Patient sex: M
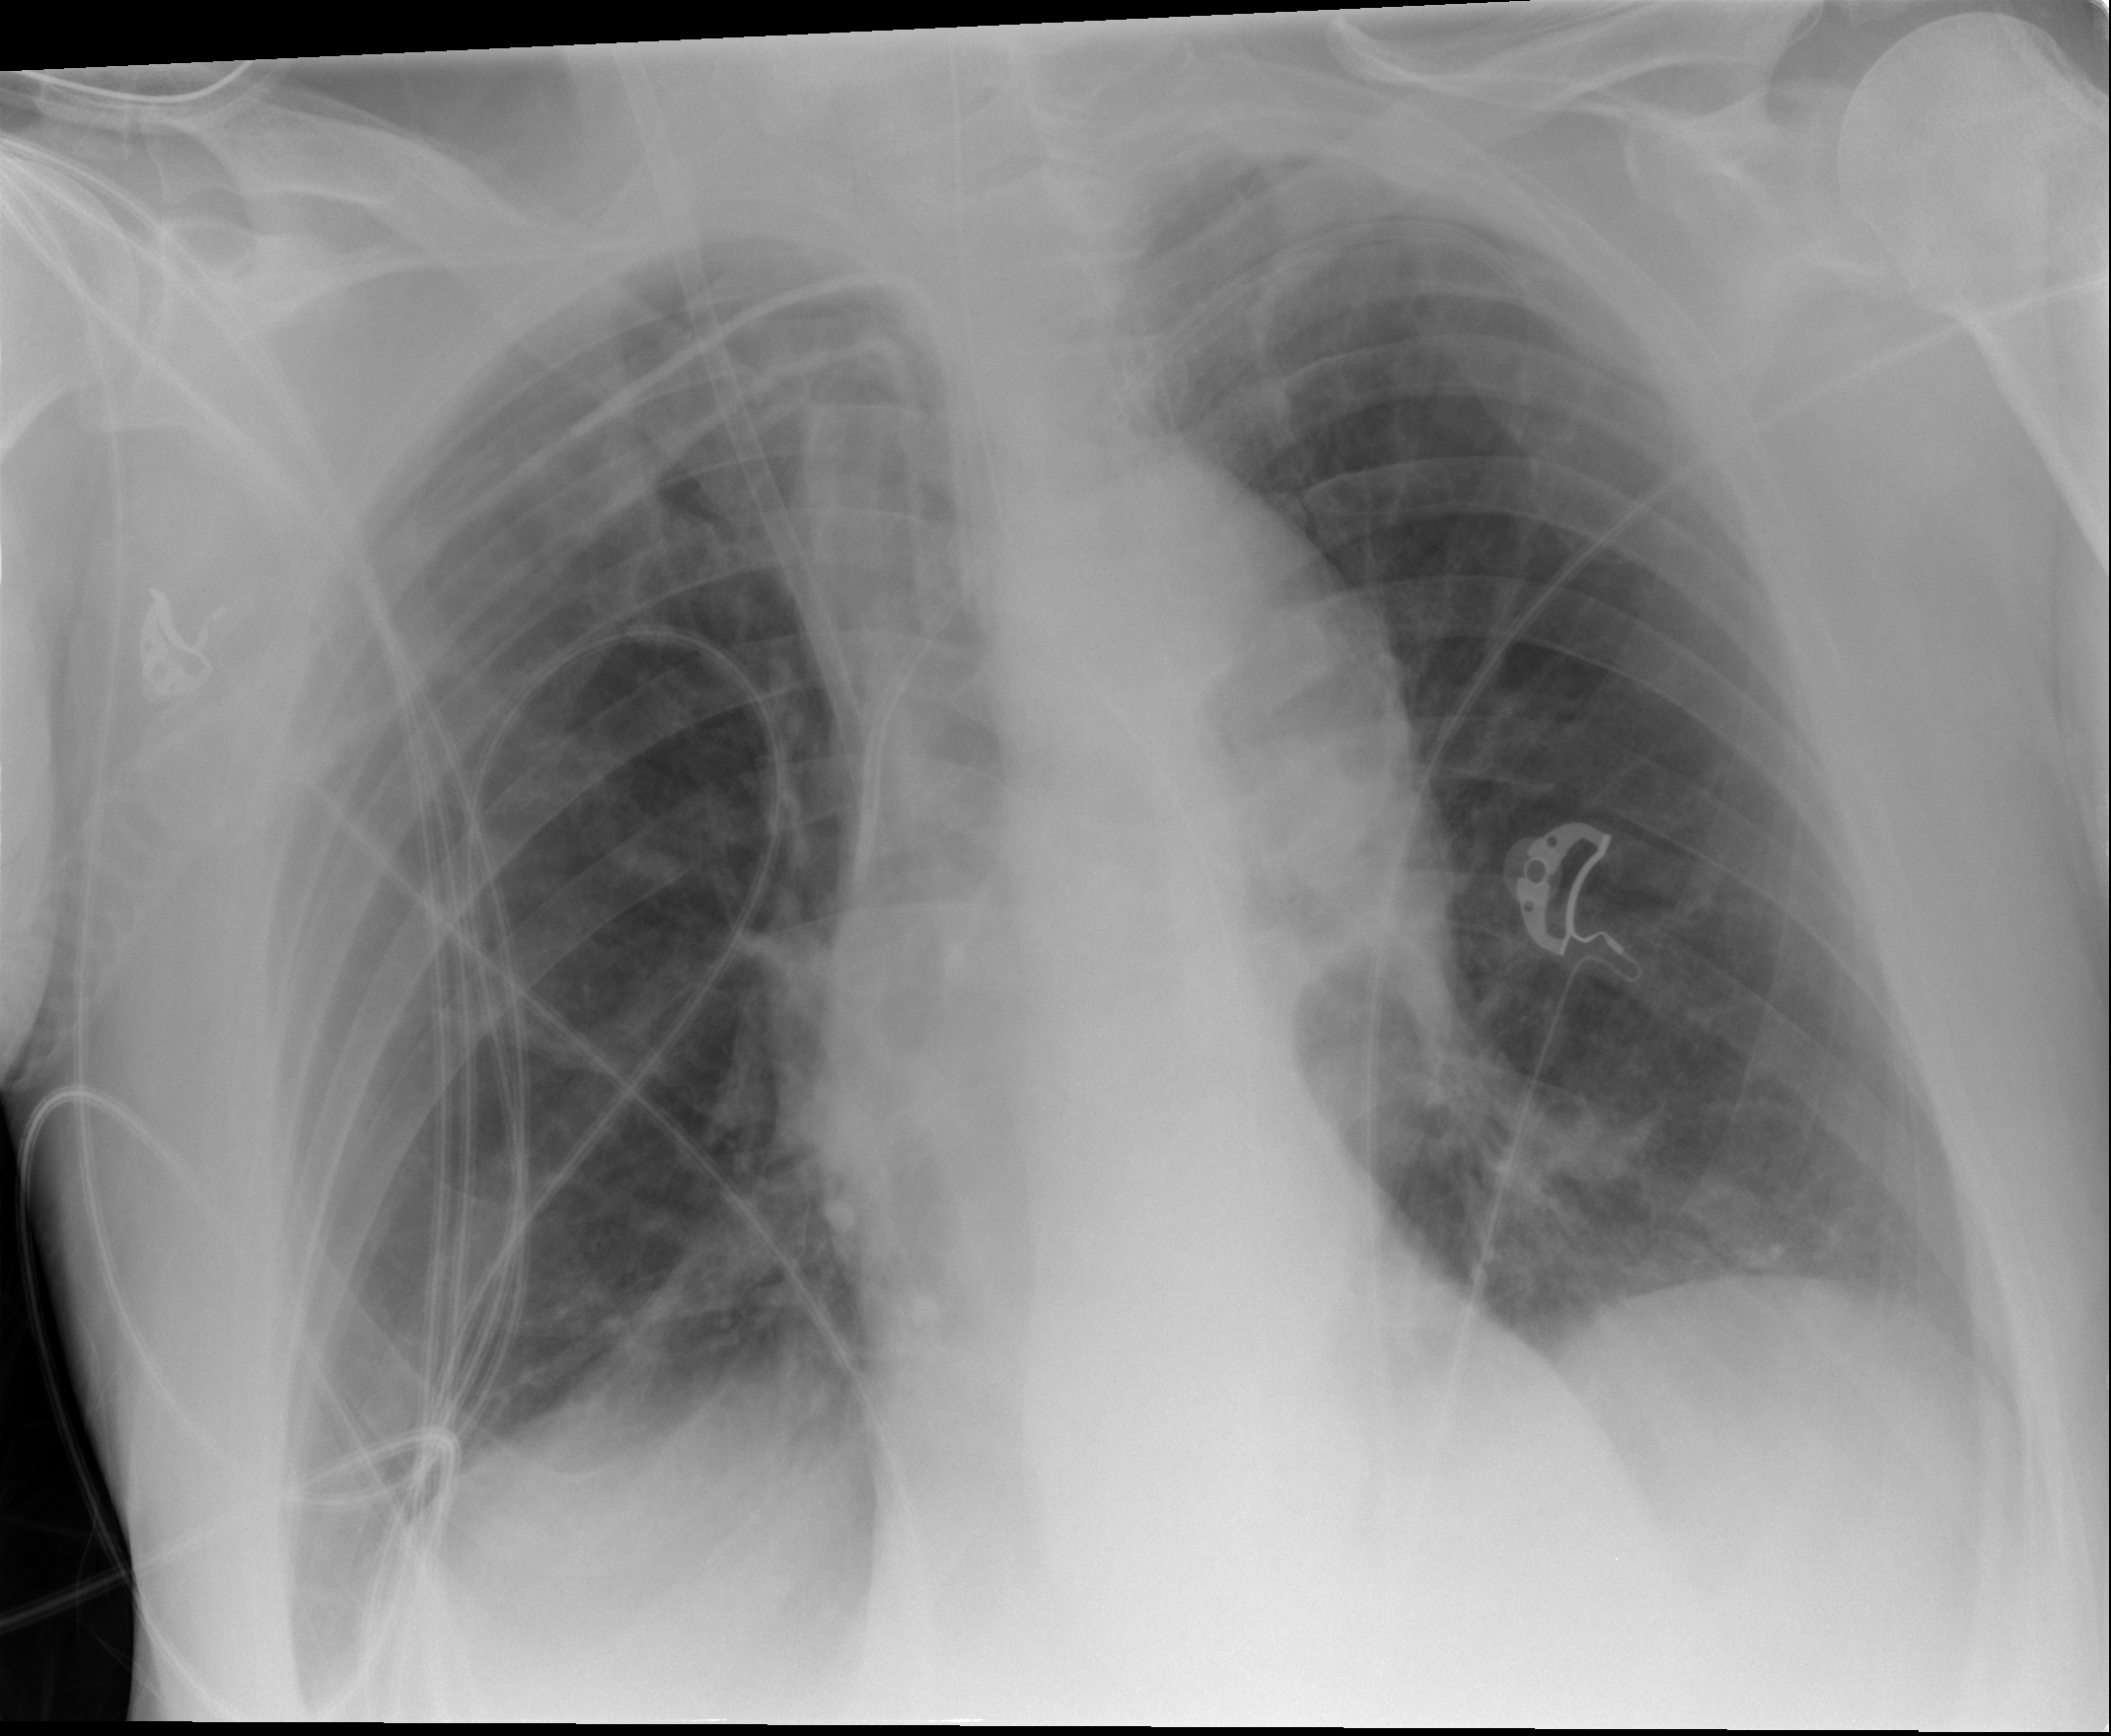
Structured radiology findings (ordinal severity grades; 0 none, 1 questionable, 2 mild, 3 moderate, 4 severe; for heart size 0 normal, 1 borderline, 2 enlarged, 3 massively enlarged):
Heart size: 0
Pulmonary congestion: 0
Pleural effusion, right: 1
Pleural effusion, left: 1
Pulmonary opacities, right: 2
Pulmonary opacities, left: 0
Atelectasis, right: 0
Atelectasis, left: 0